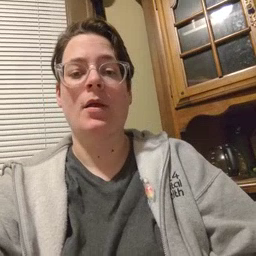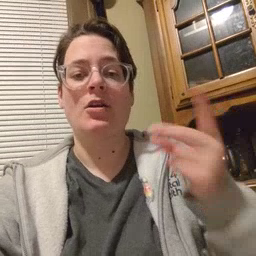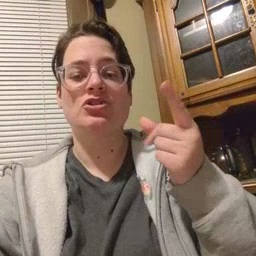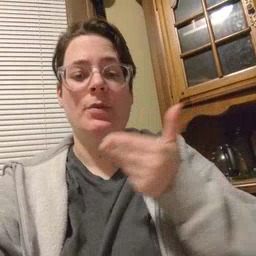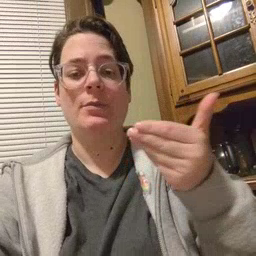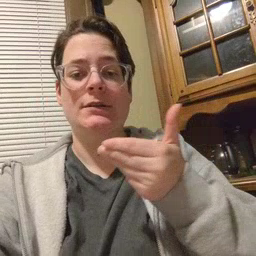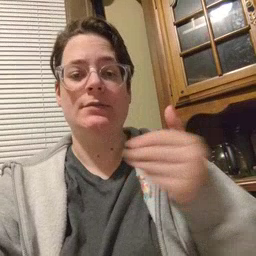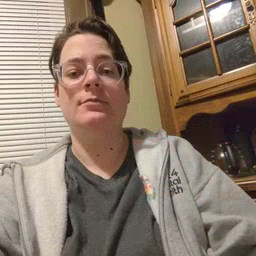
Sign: puppy